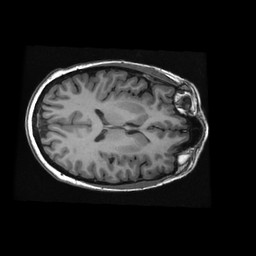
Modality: T1w
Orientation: axial
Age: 49
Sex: female
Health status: healthy
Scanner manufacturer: ge
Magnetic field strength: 3 T
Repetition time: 0.008388 s
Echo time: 0.003112 s